Field crop: maize
Growth stage: 2
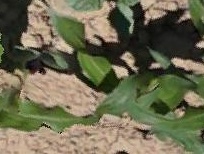
Species: maize